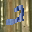
Label: 2